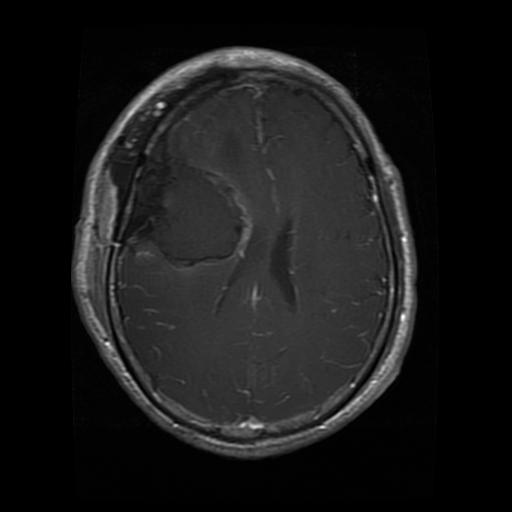
Label: glioma